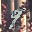
Label: 9